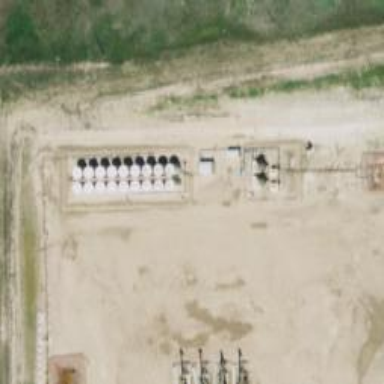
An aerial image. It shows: Storage tank with man-made structure.